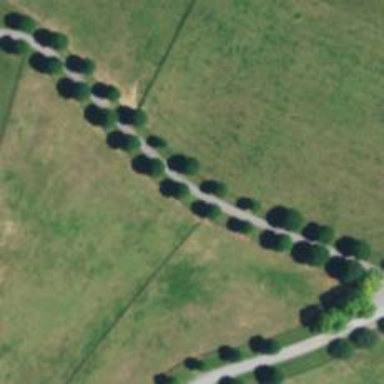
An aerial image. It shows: Driveway leading to service road.